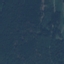
Label: Forest